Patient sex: F
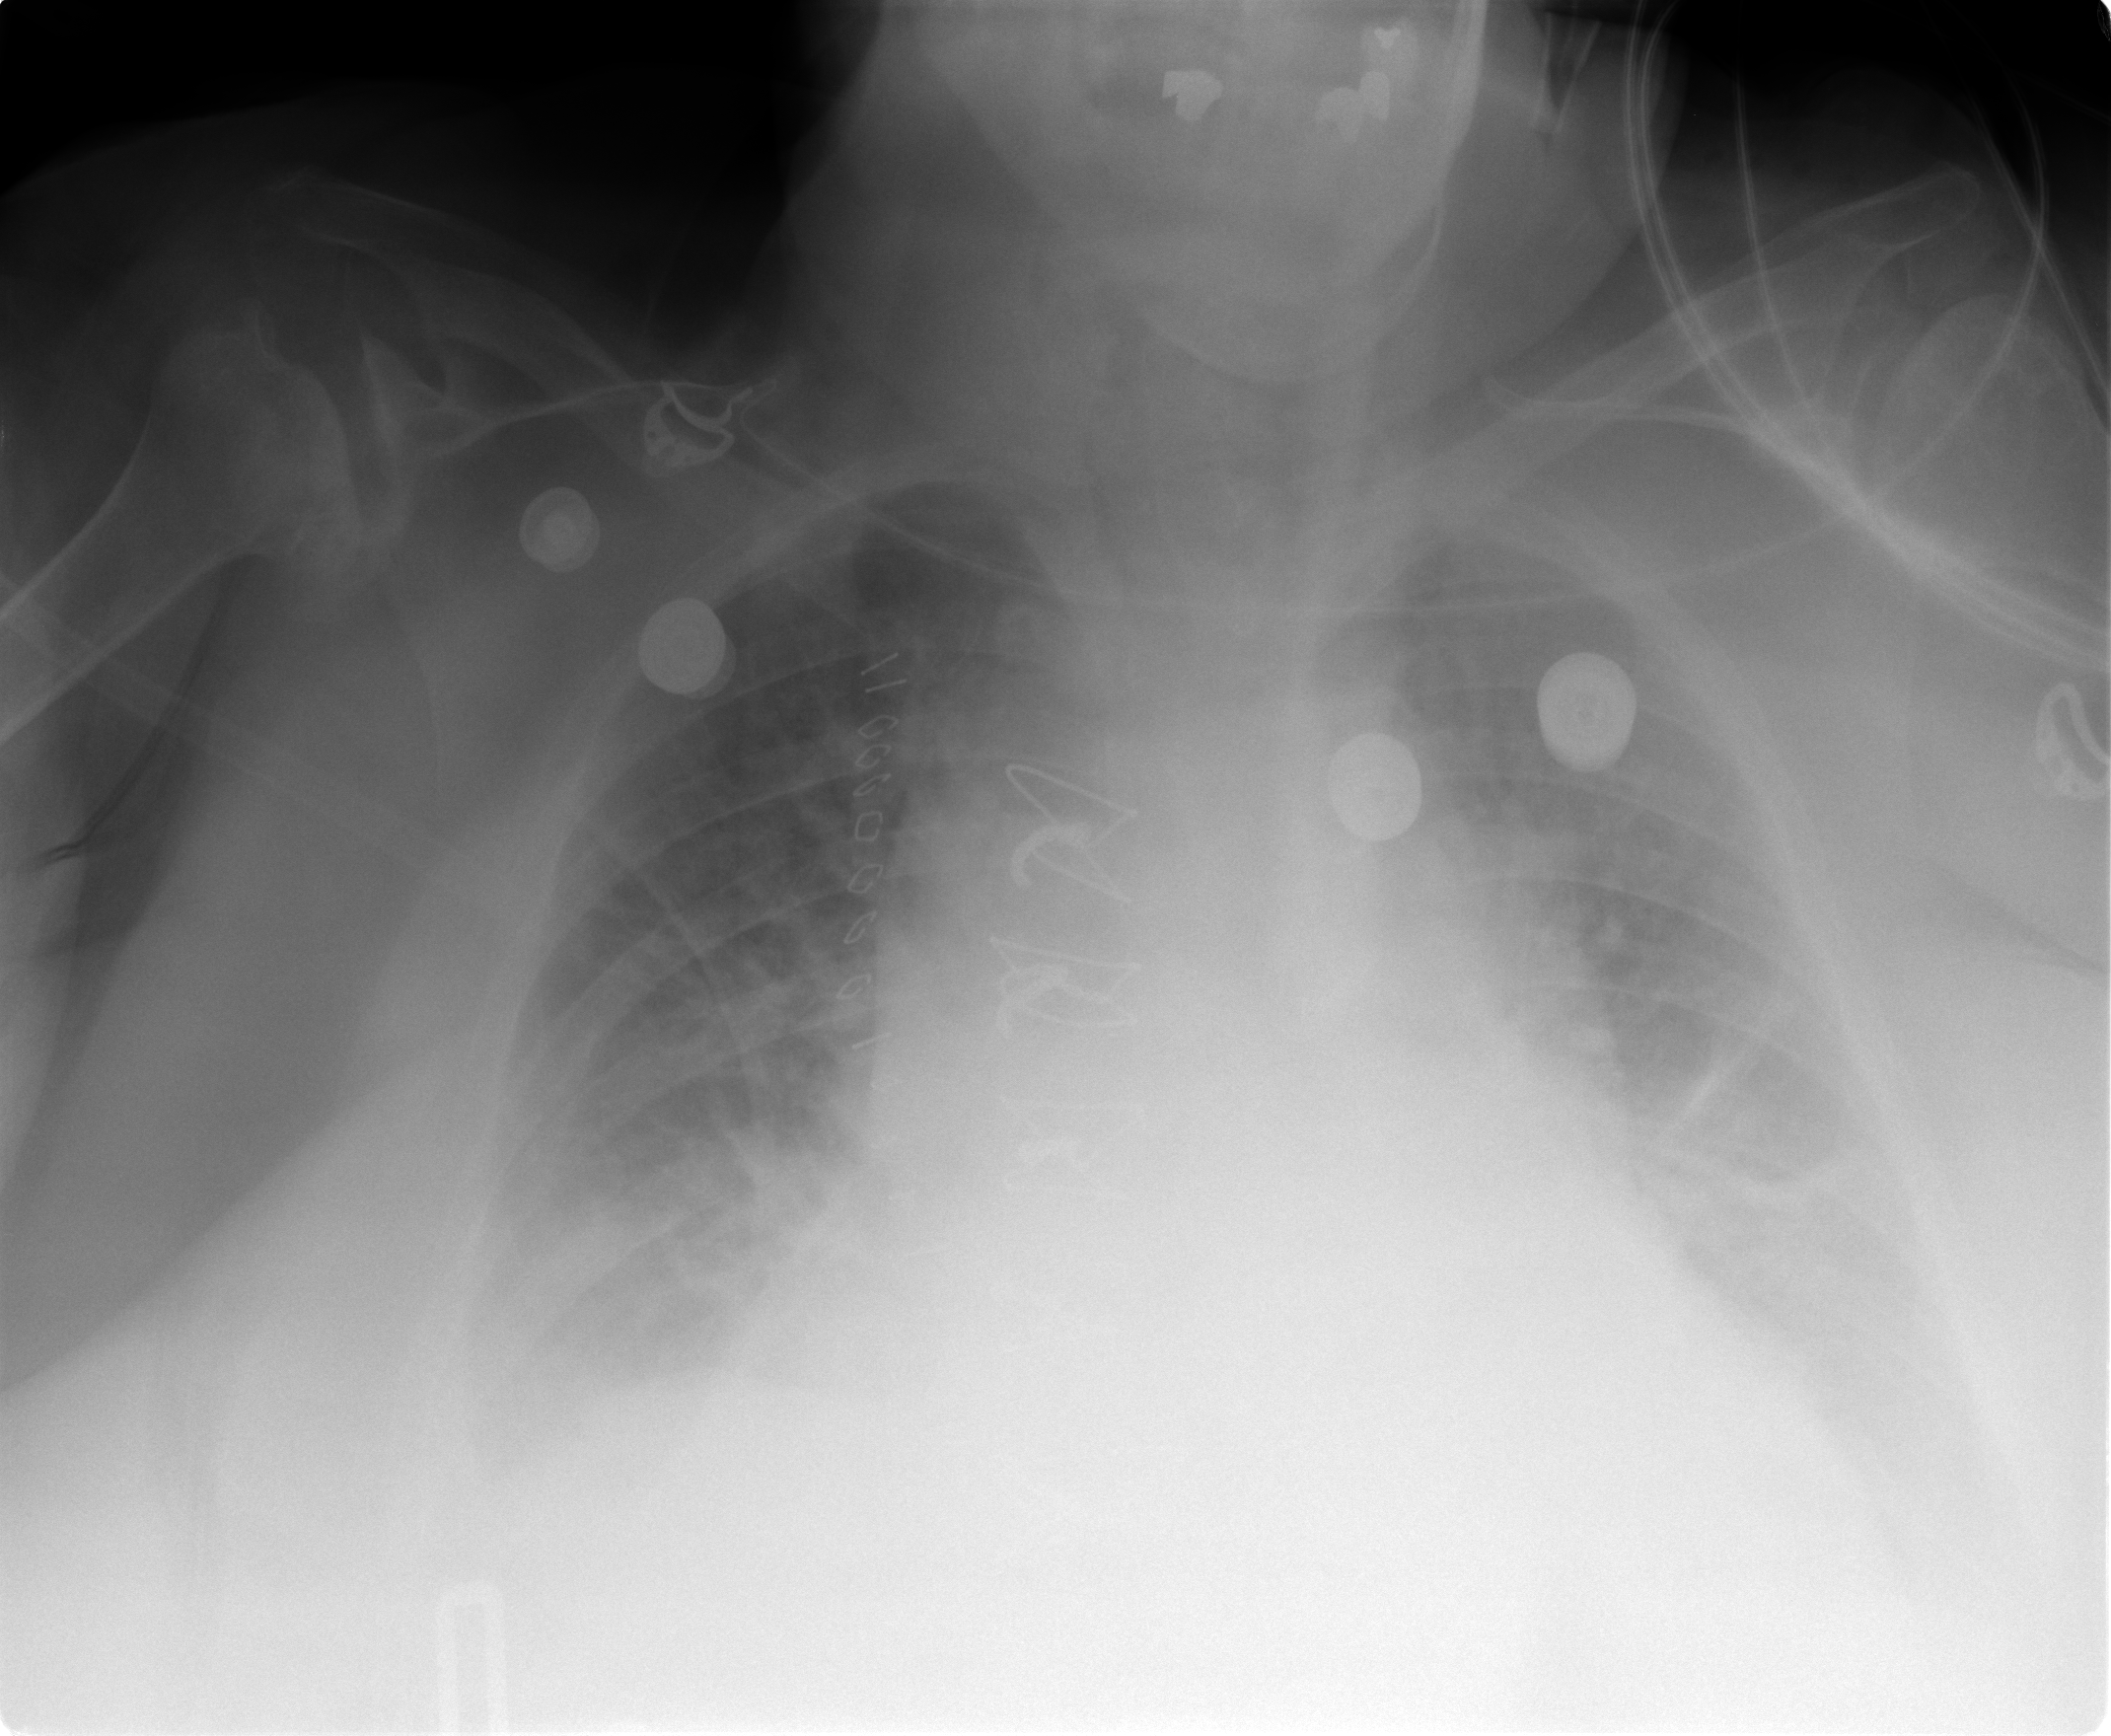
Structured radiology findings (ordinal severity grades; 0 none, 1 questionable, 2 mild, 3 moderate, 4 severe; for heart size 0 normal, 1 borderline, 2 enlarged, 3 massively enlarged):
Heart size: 2
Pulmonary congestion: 4
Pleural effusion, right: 3
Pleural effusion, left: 3
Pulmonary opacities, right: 0
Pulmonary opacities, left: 2
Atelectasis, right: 3
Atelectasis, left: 3